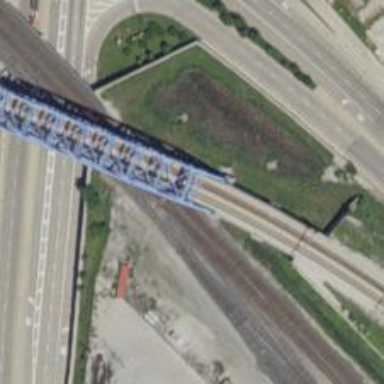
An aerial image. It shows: Bridge over railway with electrified contact lines.